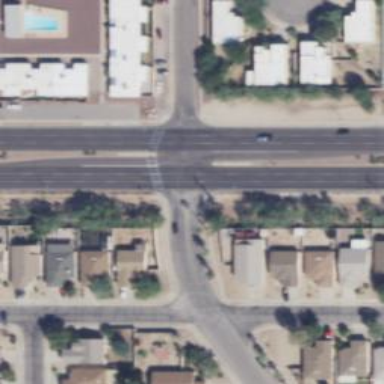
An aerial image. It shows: Unmarked crossing on the road.